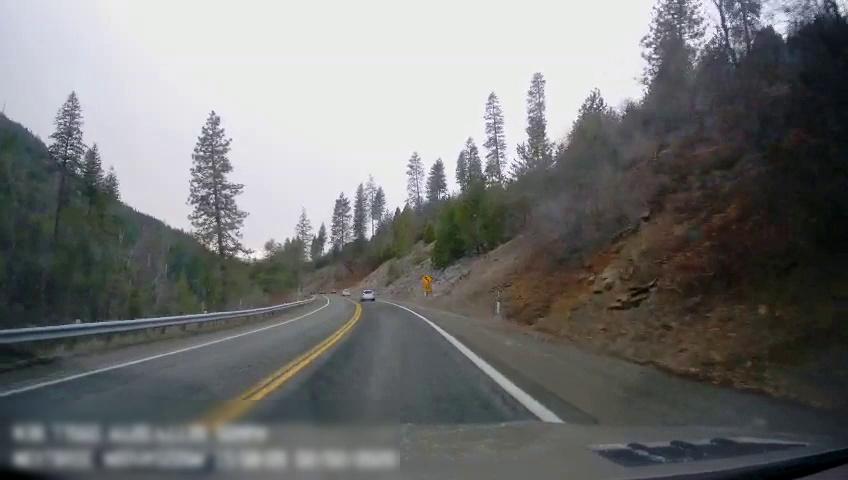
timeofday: Day
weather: Cloudy
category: Drivable Space
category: Vehicles | Car
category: Lanes | Current Lane
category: Lanes | Current Lane
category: Lanes | Opposite Lane